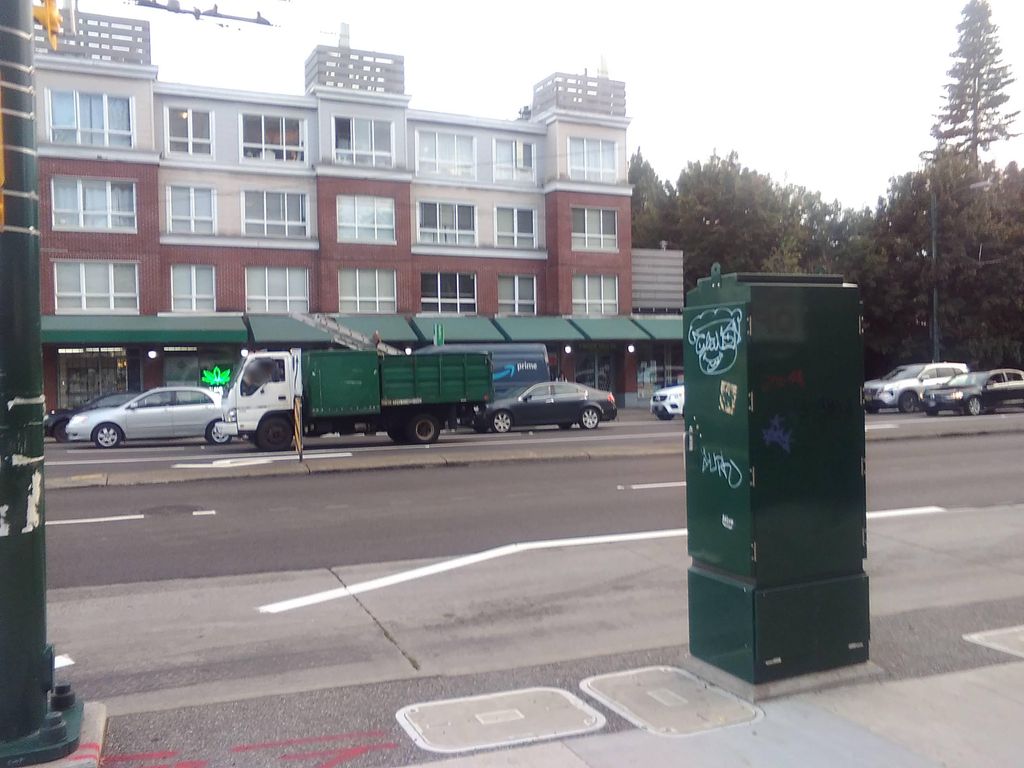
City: vancouver